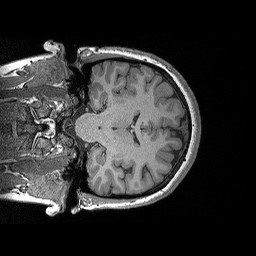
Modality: T1w
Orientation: coronal
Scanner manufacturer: siemens
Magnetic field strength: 3 T
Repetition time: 2.3 s
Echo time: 0.00298 s